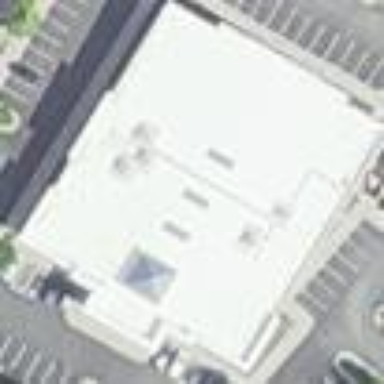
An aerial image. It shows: Building with furniture shop.